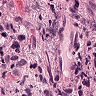
Metastatic tissue present: yes